Field crop: maize
Growth stage: 2
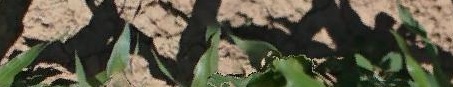
Species: maize